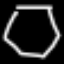
Label: octagon